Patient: sex M, age 30
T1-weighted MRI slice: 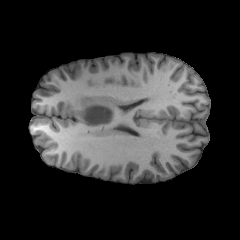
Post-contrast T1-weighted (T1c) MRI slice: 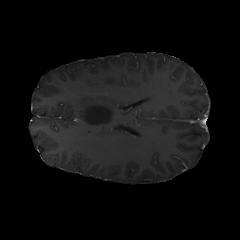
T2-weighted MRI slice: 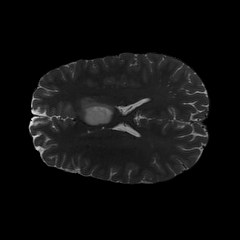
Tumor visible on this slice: yes
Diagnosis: Astrocytoma, IDH-mutant
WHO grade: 2